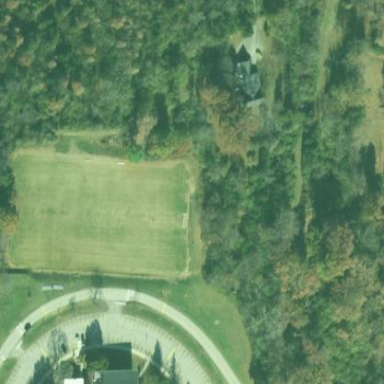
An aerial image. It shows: Grassy pitch designated for soccer and lacrosse.